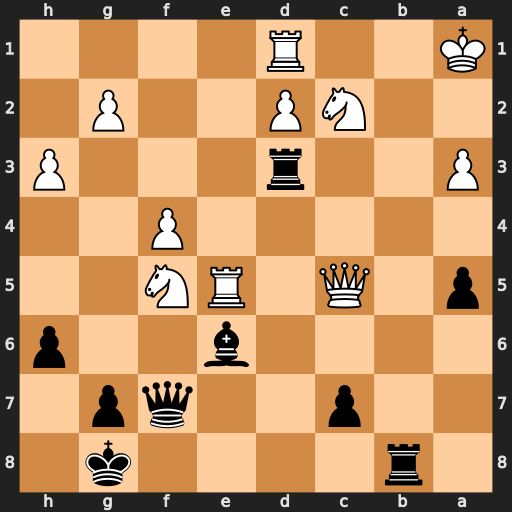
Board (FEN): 1r4k1/2p2qp1/4b2p/p1Q1RN2/5P2/P2r3P/2NP2P1/K2R4
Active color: b
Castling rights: -
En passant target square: -
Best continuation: Bxf5 Rb1 Rdb3 Rxb3 Qxb3 Qd5+ Qxd5 Rxd5 Bxc2